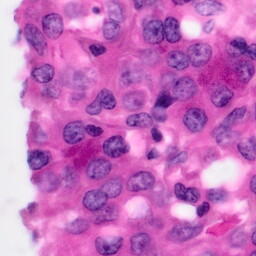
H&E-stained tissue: Pancreatic